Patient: sex F, age 46
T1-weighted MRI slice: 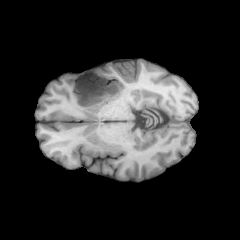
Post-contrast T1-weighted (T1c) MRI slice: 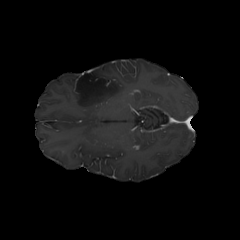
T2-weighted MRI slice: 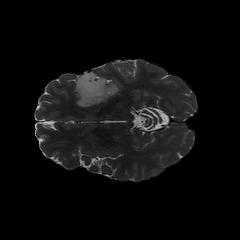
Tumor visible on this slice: yes
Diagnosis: Astrocytoma, IDH-mutant
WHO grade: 2